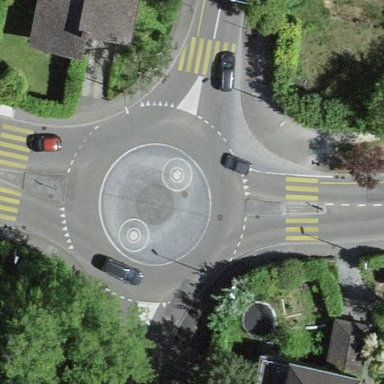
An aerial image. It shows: Tertiary road with asphalt surface leading to roundabout.